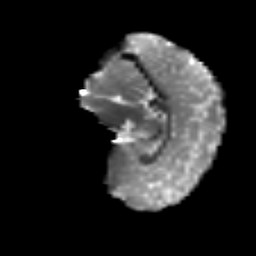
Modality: T2w
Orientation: sagittal
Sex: male
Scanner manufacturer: siemens
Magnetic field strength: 3 T
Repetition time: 5 s
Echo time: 0.071 s